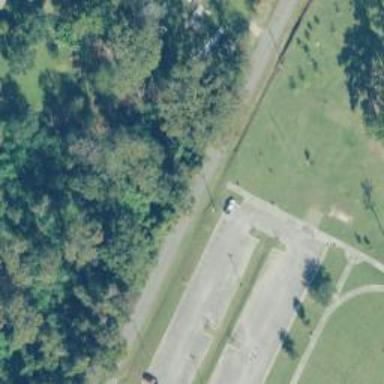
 perfect for leisurely sports activities."